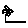
Label: flower